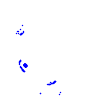
Particle: kaon